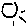
Label: sun